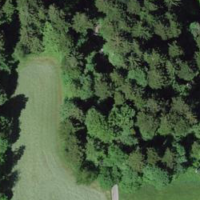
EUNIS habitat code: 43
Species observed at this site:
Lamium galeobdolon